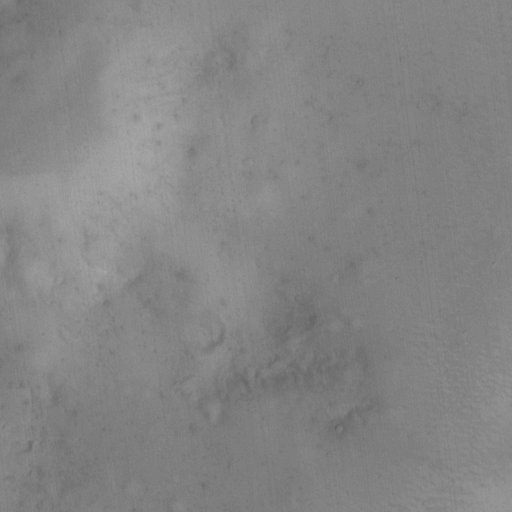
Classes present: Background